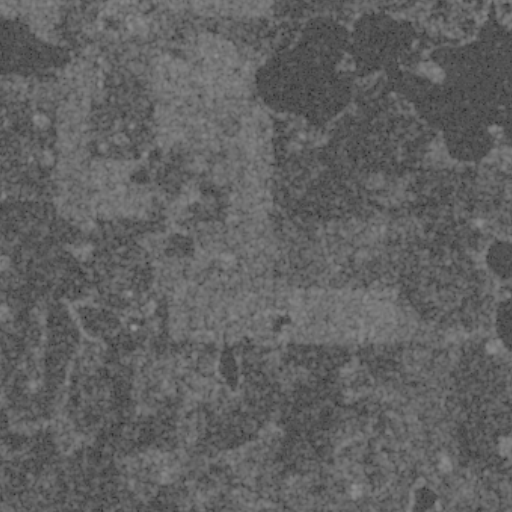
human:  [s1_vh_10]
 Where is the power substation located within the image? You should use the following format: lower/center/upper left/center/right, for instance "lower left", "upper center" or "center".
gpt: The power substation is located in the lower right of the image.
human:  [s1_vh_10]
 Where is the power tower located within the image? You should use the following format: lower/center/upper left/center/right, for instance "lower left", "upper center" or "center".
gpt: The power tower is located in the lower of the image.
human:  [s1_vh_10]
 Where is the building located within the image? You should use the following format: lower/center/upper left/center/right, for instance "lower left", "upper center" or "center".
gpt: The building is located in the lower right of the image.
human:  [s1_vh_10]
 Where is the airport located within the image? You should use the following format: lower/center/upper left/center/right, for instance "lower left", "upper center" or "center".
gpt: There is no airport in the image.

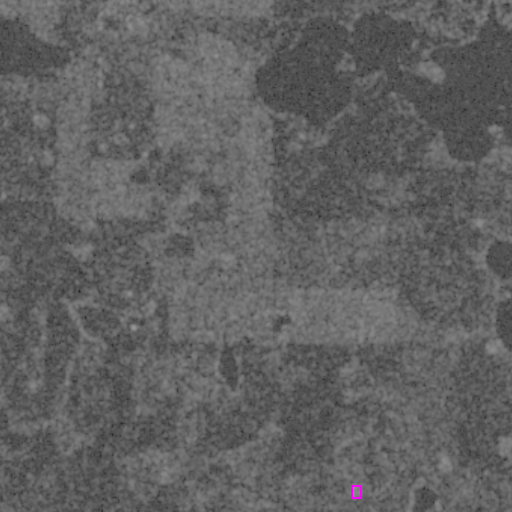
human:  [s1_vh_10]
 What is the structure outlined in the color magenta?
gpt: The structure outlined in magenta is a power substation.
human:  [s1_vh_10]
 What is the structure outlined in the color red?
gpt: There is no red outline.